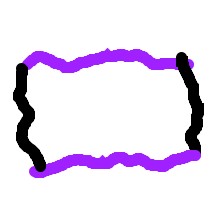
Shape: rectangle